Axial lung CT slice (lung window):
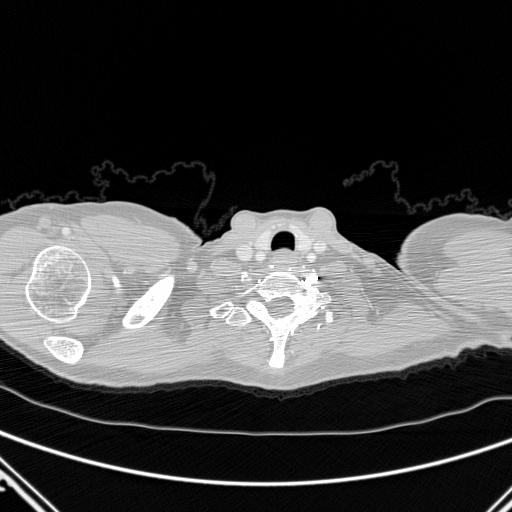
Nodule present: no